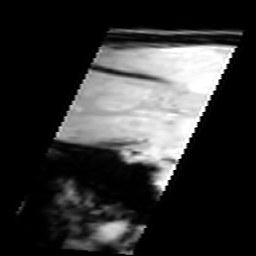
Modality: inplaneT1
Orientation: sagittal
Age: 28
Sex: female